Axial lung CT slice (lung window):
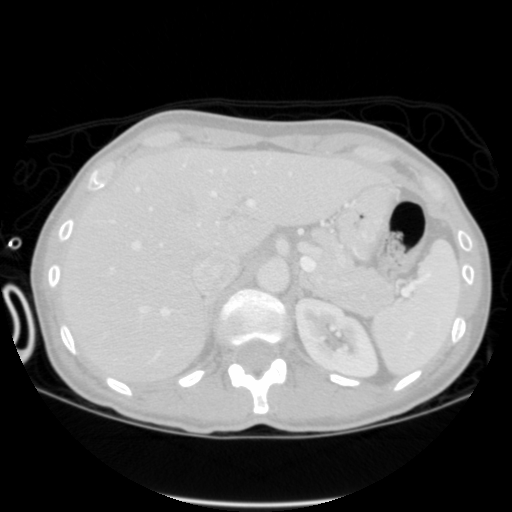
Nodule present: no